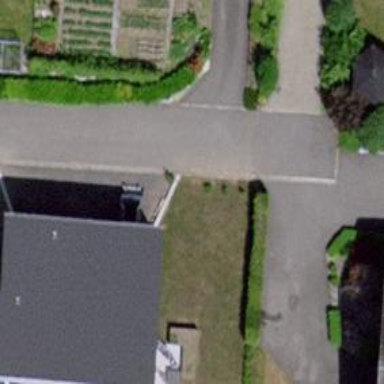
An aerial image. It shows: Alley classified as service road.